Question: Since facet_zoom2 isnt working anymore, i am looking for a way to display two graphs side by side while highlighting the zoomed area on the left plot.
I tried to build this shapes by hand.
However, the annotation_custom() funktion seems to work only with a positive slope, no matter what xmin, ymin, xmax and ymax are.
'''
library(tidyverse)
library(patchwork)
library(grid)
mtcars %>%
group_by(gear) %>%
summarise(value = mean(hp)) %>%
ggplot() +
aes(x = gear, y = value) +
geom_point() +
geom_rect(xmin = 2.9, ymin =50, xmax =5.1, ymax =100, fill = "transparent", color = "black") +
scale_y_continuous(limits = c(1,200)) -> p1
mtcars %>%
group_by(gear) %>%
summarise(value = mean(hp)) %>%
ggplot() +
aes(x = gear, y = value) +
geom_point() +
scale_y_continuous(limits = c(50,100)) -> p2
p1 + theme(plot.margin = unit(c(0,5,0,0), "cm")) +
annotation_custom(grob = linesGrob(), xmin =5.2, ymin =100, xmax =7, ymax=200) +
annotation_custom(grob = linesGrob(), xmin =5.2, ymin =50, xmax =7, ymax=0) +
annotation_custom(grob = linesGrob(), xmin =5.2, ymin =0, xmax =7, ymax=50) +
annotation_custom(grob = linesGrob(), xmin =7, ymin =0, xmax =5.2, ymax=50) +
annotation_custom(grob = linesGrob(), xmin =7, ymin =50, xmax =5.2, ymax=0) +
coord_cartesian(clip="off") + p2
'''
As you can see in the result, the last 4 linesGrob are resulting in the same line: On with a positive slope. How is it possible to draw from up-left to down-right?

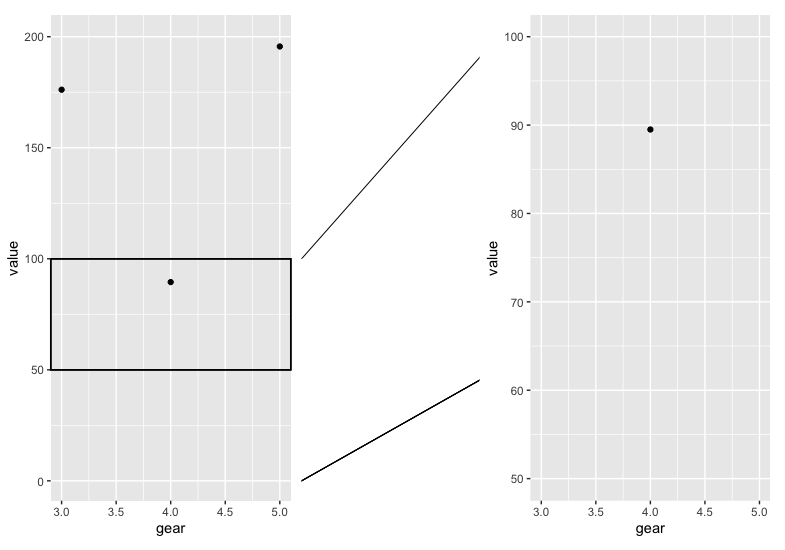
Answer: If you are using 'grob = linesGrob()' without passing any arguments to 'linesGrob', the result will always slope upwards left-to-right, because its default 'x' argument is set to 'c(0, 1)' and it default 'y' argument is set to 'c(0, 1)' - in a sense it is just a square picture of a 45 degree line sloping upwards left-to-right. By rescaling its x and y dimensions you can convert it to anything from a horizontal to a vertical line, but it will always be upsloping left-to-right between these two extremes.
However, the x and y co-ordinates of a 'linesGrob' can be changed to whatever you like, to draw arbitrary line shapes. The grob is drawn on whatever rectangle you set according to 'ymin', 'ymax', 'xmin' and 'xmax'. The coordinates you set in 'linesGrob' represent the space within this rectangle, with 'x = 0, y = 0' being the bottom left corner, and 'x = 1, y = 1' being the top right corner.
Just change the default y values to 'c(1, 0)', and we have a downsloping line that you can then rescale with 'annotation_custom':
'''
p1 + theme(plot.margin = unit(c(0,5,0,0), "cm")) +
annotation_custom(grob = linesGrob(),
xmin =5.2, ymin = 100, xmax = 7, ymax = 200) +
annotation_custom(grob = linesGrob(y = c(1, 0)),
xmin =7, ymin = 0, xmax = 5.2, ymax = 50) +
coord_cartesian(clip = "off") + p2
'''
<URL>